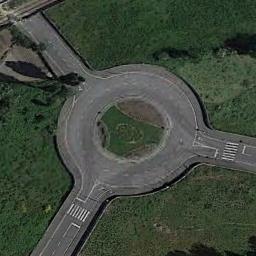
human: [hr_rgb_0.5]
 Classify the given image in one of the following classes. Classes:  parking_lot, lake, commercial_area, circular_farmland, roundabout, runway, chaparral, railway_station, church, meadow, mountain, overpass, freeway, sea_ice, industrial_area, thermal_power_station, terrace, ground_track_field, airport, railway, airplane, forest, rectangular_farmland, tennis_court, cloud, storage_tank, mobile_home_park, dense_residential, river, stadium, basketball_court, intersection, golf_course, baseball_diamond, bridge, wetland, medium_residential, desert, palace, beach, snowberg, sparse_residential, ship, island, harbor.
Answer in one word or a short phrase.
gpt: roundabout